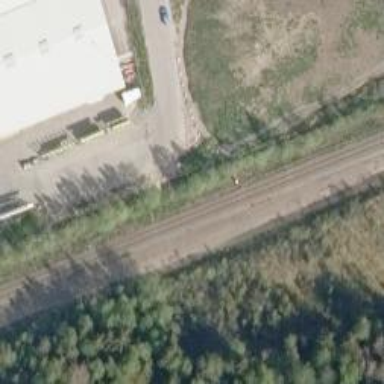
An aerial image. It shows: Railway signal.